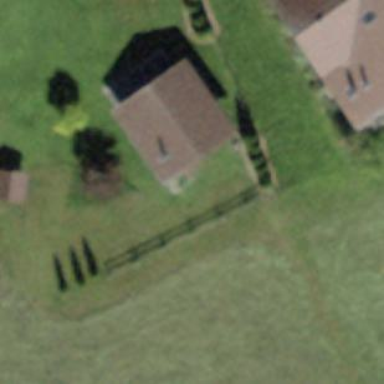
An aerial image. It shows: Shed.